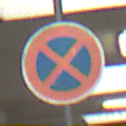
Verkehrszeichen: AbsolutesHalteverbot
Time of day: Midday
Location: Roofed (Urban)
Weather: Overcast
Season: NotSpecified
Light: Artificial